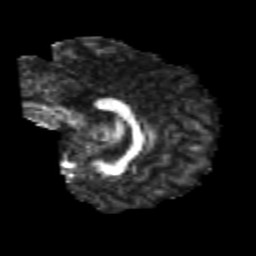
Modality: FA
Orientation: sagittal
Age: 23
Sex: male
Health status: healthy